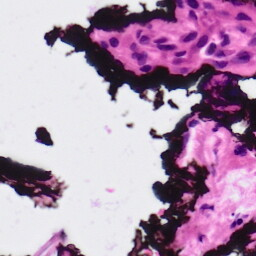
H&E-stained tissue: Ovarian